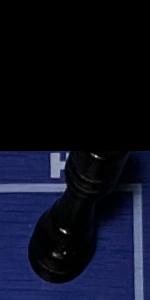
Label: Rook_Black